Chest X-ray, AP view. Patient: 66 years old, sex M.
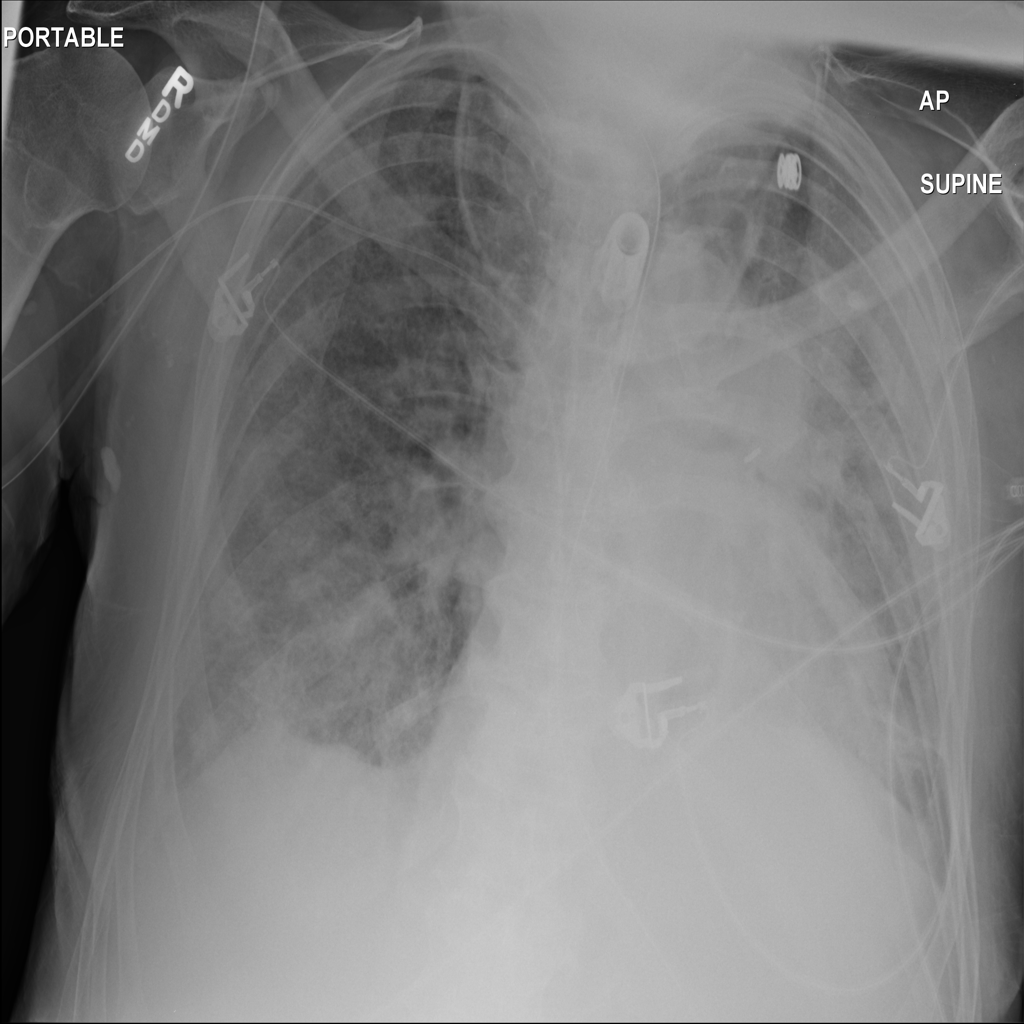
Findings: Edema, Pneumonia